Interaction volume radius: 10 \u00c5
Interaction volume height: 45 \u00c5
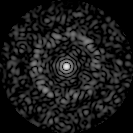
Disorder parameter: 0.827